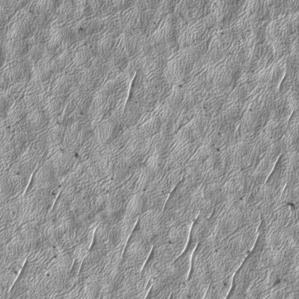
Label: frost